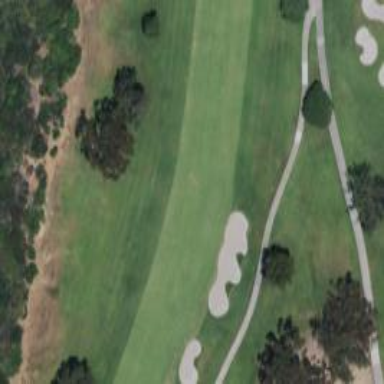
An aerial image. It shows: View of golf hole.